Field crop: maize
Growth stage: 1
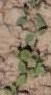
Species: convolvulus